Question: i wonder if there is a way to implement a GridView which first item is for example twize as large as the rest of the items.
I think this screenshot of an iPad App describes best what i want to achieve:
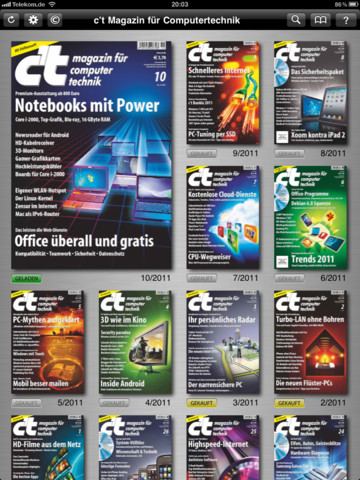
Answer: It depends on for what android versions you want to develop for:
Android versions prior 3.0 (Honeycomb) doesnt support column or row spans in GridViews,
so you have to implement your own ViewGroup (You can extend the very basic FrameLayout).
Started with Android 3.0 you can use the GridLayout class to do that.